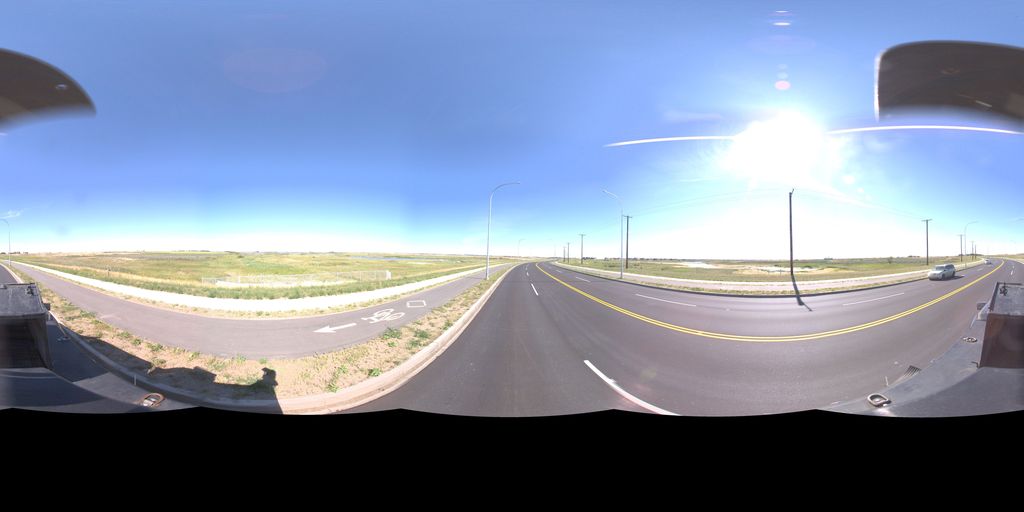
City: saskatoon